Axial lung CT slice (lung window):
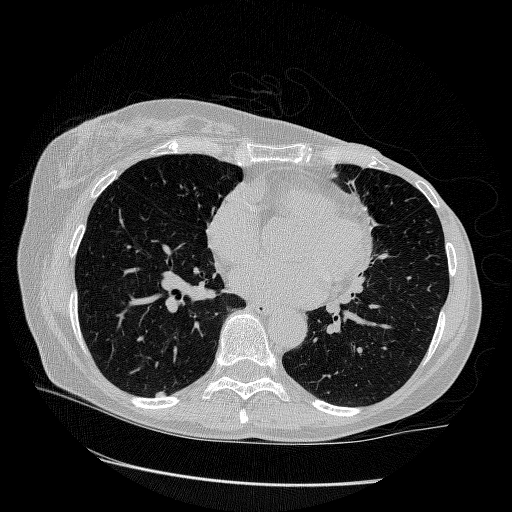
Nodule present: yes
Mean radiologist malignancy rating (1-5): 2.667